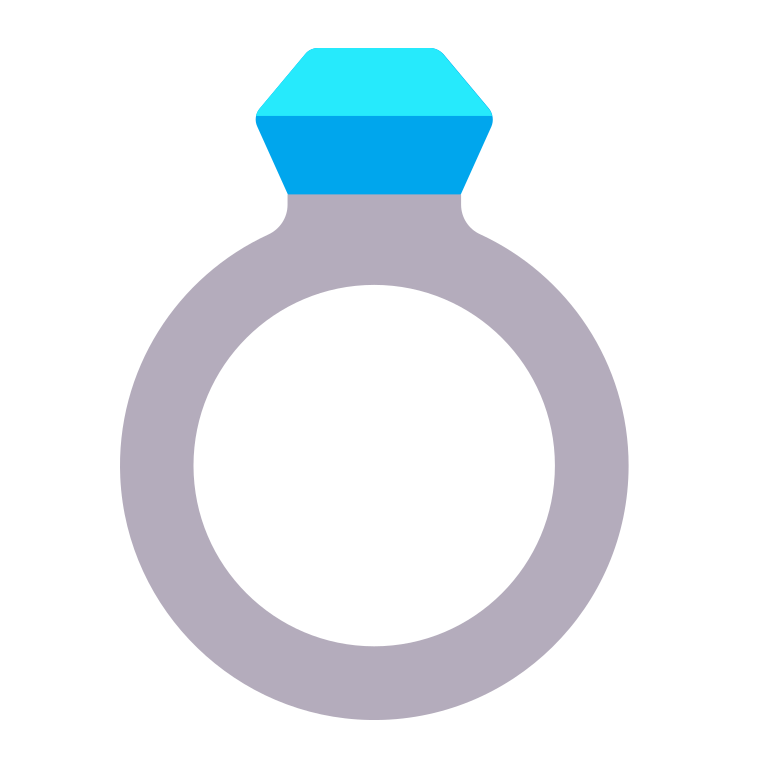
ring flat